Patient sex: F
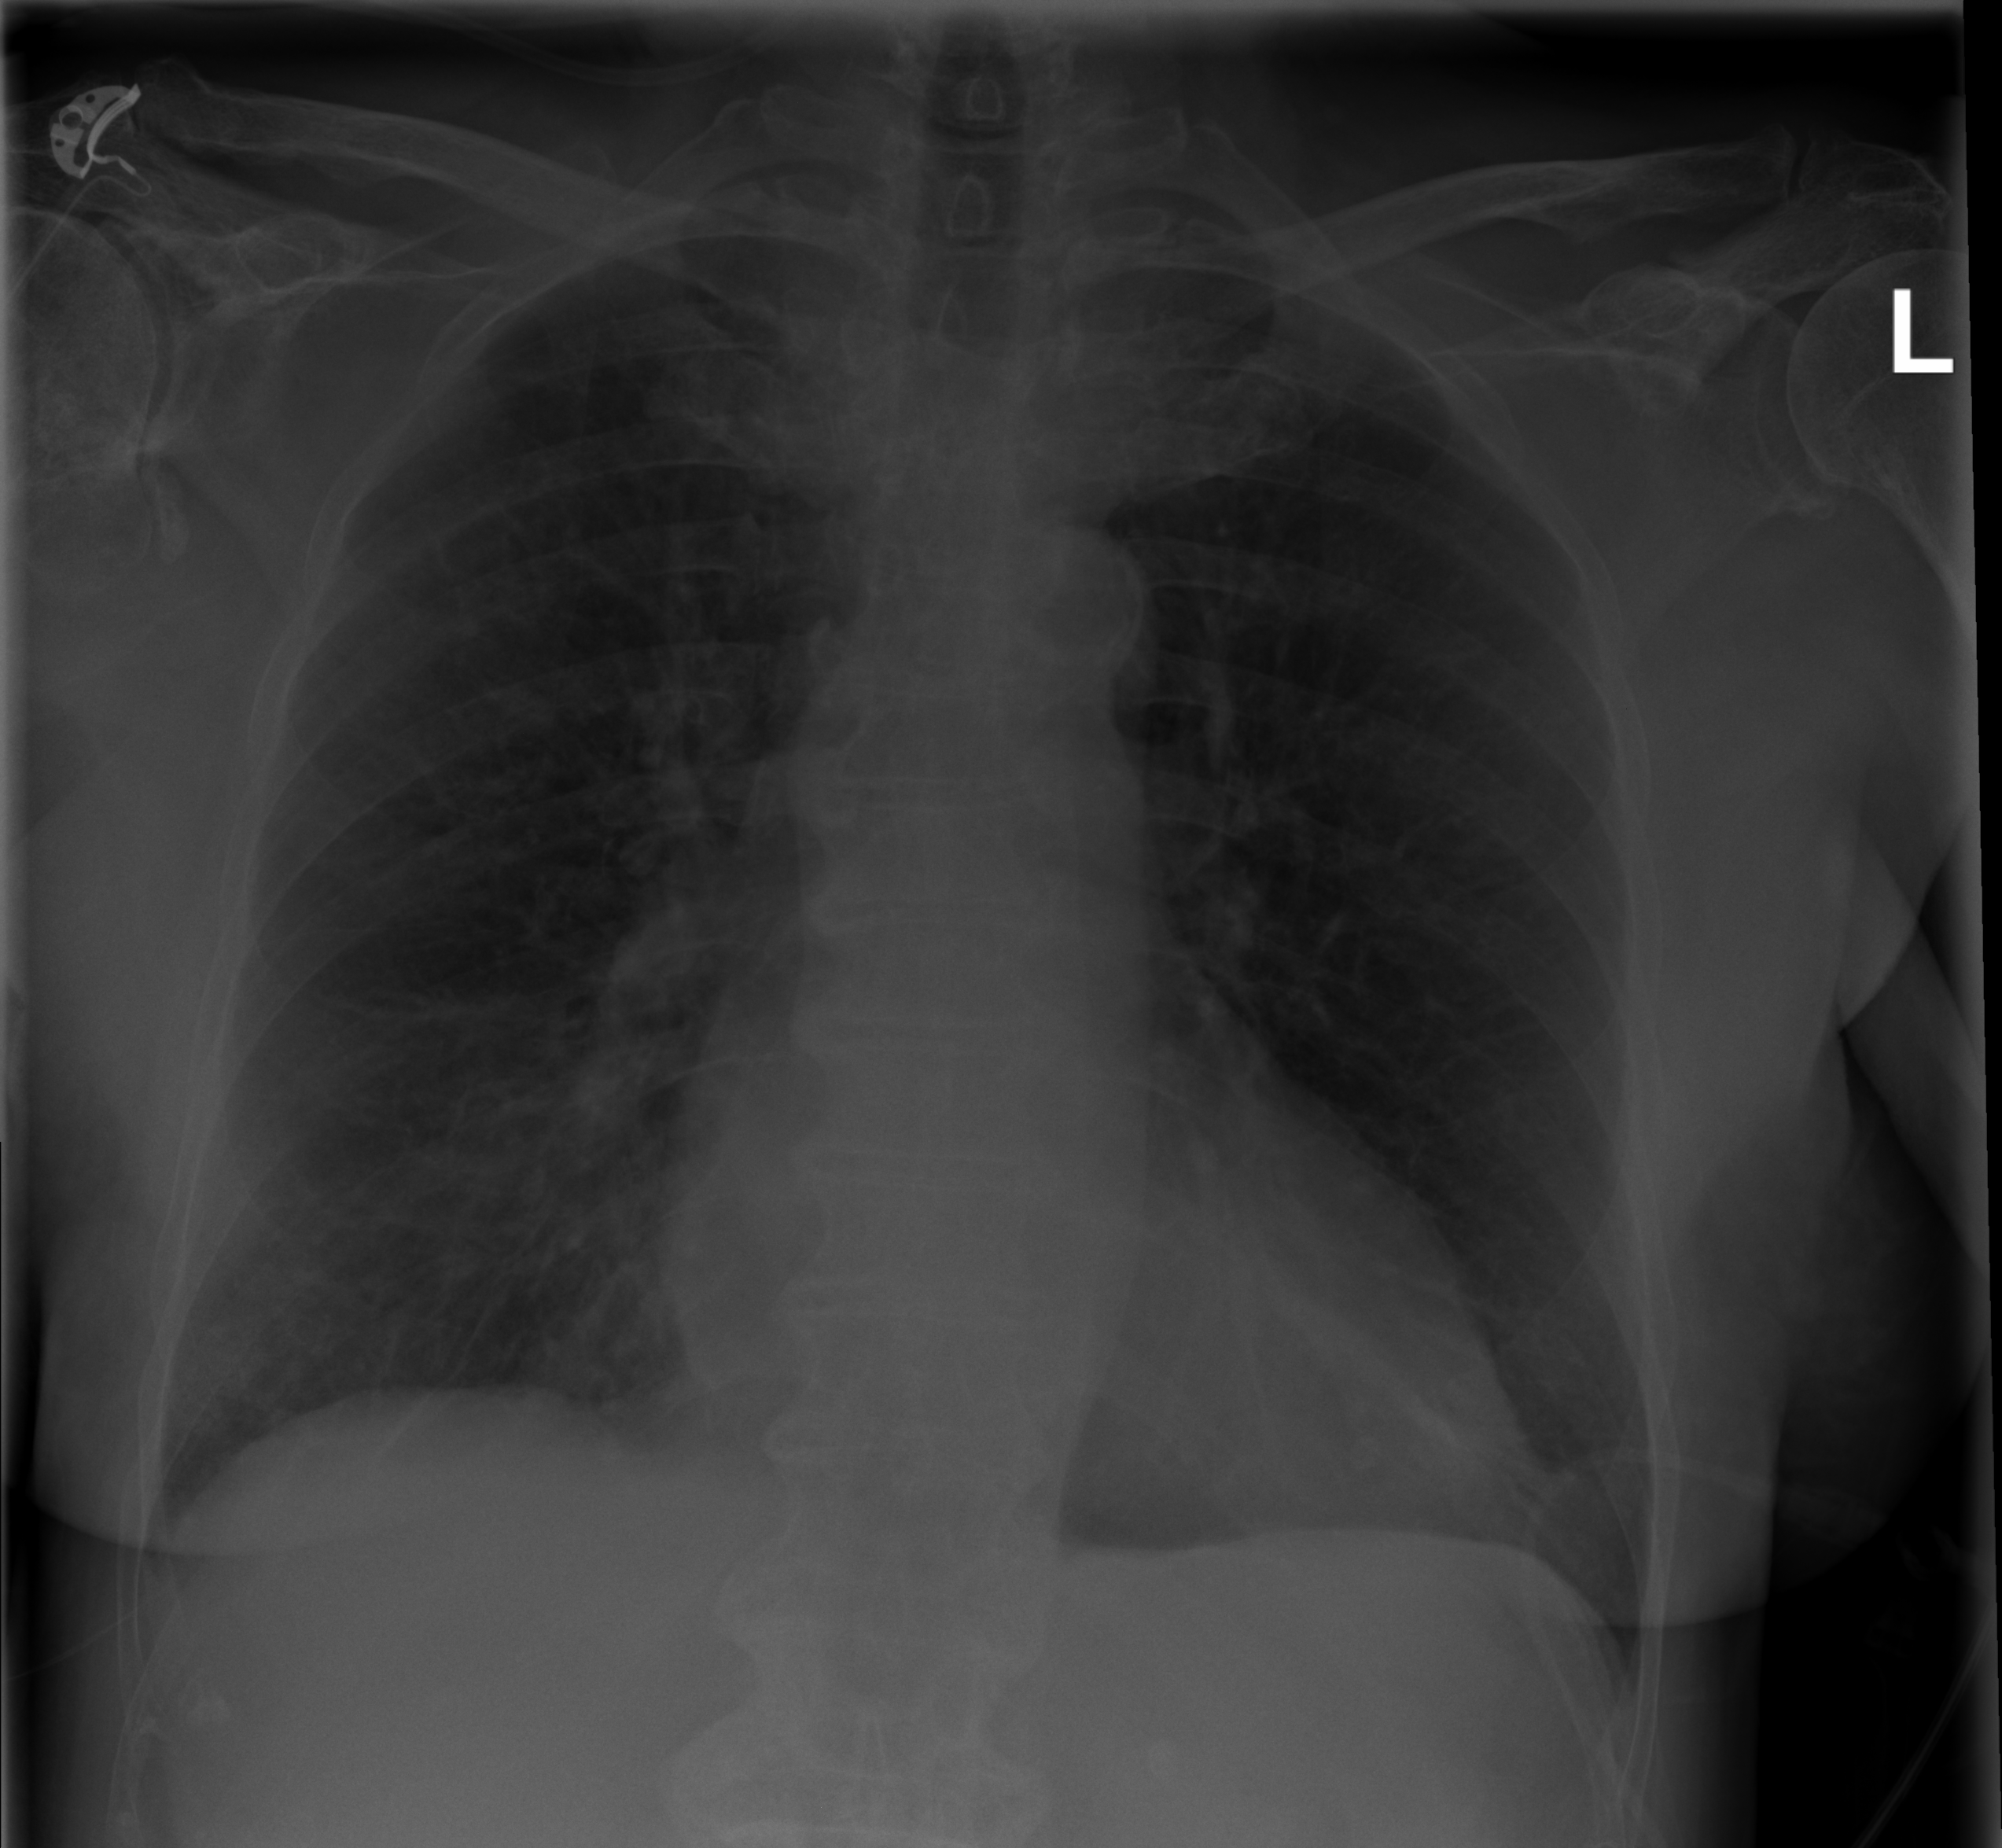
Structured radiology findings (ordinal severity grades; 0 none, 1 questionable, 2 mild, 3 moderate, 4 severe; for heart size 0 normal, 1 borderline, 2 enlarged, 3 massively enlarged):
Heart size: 1
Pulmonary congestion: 2
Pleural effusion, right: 0
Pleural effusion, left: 0
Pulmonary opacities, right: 0
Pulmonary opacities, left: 0
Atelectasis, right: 0
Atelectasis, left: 0